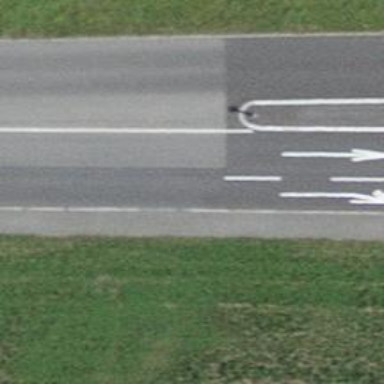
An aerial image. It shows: Secondary road.